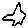
Label: hexagon